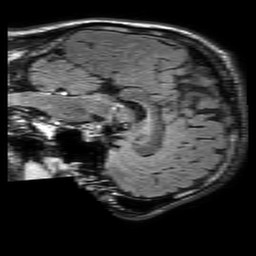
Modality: FLAIR
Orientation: sagittal
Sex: male
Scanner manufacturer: philips
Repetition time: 11 s
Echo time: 0.125 s